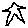
Label: star